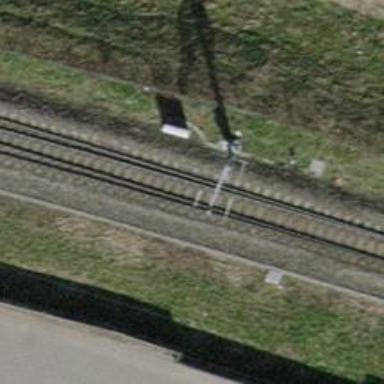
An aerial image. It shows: Railway switch.